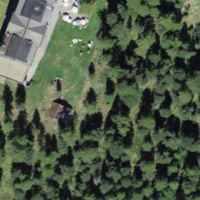
EUNIS habitat code: 43
Species observed at this site:
Rhododendron ferrugineum
Adenostyles alliariae
Carterocephalus palaemon
Adenostyles alpina
Macroglossum stellatarum
Fringilla coelebs
Arnica montana
Aporia crataegi
Gymnadenia conopsea
Spinus spinus
Papilio machaon
Campanula barbata
Dactylorhiza majalis
Nucifraga caryocatactes
Aglais urticae
Corvus corax